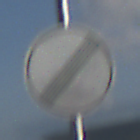
Verkehrszeichen: EndeSaemtlicherBegrenzungen
Umgebung: Outdoor, Nature
Tageszeit: MorningAfternoon
Wetter: PartlyCloudy
Licht: Natural
Jahreszeit: NotSpecified
Kontrast: HighContrast